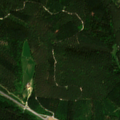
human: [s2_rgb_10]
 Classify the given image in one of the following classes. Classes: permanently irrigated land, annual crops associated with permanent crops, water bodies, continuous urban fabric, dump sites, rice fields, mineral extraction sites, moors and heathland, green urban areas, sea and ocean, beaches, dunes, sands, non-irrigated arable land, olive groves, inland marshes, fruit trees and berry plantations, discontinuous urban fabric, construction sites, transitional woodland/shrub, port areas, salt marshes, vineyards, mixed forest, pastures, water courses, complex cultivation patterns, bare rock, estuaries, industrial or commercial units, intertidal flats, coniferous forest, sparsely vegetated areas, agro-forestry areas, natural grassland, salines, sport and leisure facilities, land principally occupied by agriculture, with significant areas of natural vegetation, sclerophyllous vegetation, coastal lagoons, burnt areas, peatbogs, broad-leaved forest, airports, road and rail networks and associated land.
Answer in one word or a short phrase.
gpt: non-irrigated arable land, land principally occupied by agriculture, with significant areas of natural vegetation, coniferous forest, transitional woodland/shrub